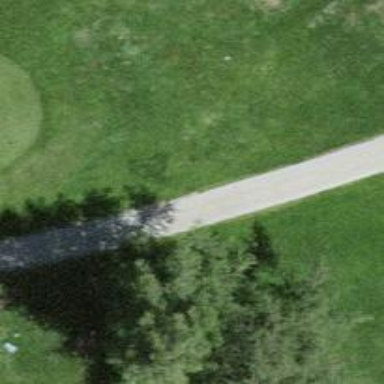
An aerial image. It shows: Well-maintained path designated for golf carts.